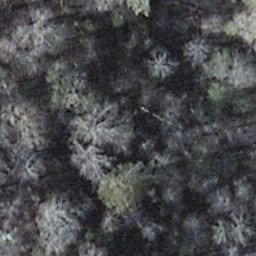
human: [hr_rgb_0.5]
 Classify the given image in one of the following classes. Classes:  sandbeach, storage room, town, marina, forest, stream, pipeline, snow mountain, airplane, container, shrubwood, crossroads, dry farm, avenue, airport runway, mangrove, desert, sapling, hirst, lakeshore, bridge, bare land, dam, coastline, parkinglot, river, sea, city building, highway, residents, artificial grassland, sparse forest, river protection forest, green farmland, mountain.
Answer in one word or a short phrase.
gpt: shrubwood